Interaction volume radius: 10 \u00c5
Interaction volume height: 45 \u00c5
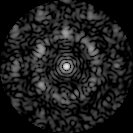
Disorder parameter: 0.662